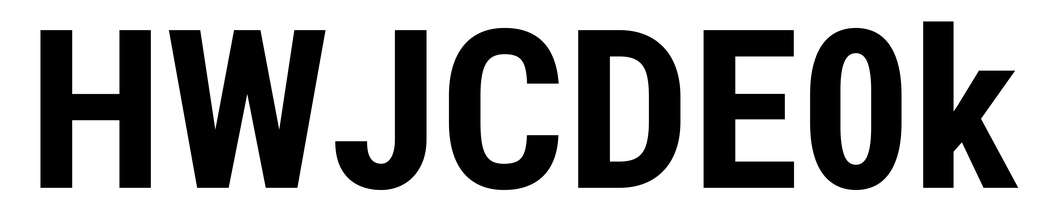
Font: Roboto_Condensed_Bold